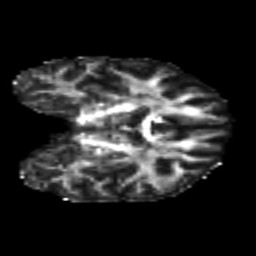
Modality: FA
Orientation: coronal
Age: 21
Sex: female
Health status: healthy
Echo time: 0.074 s